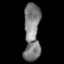
Tissue: lung
Cell type: Epithelial cells
Senescence score: 0.1742
Nuclear area (px): 911
Mean DAPI intensity: 125.616